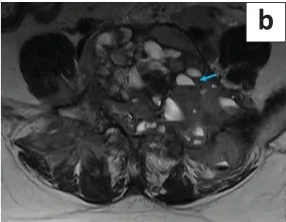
MRI axial T1-weighted (T1WI), T2-weighted (T2WI) and post-contrast T1 Fat Saturated sequence (T1FS). (a-c) demonstrate an expansile lesion of altered signal intensity involving the body of the L5 vertebra, appearing hypointense on T1WI and T2WI with marked post-contrast enhancement. There is involvement of the left transverse process, left lamina and superior articular processes of the L5 vertebra. (b) The lesion shows multiple fluid-fluid levels with a supernatant hyperintense component and a dependent hypointense component suggestive of haemorrhage (blue arrow).
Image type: radiology (mri)